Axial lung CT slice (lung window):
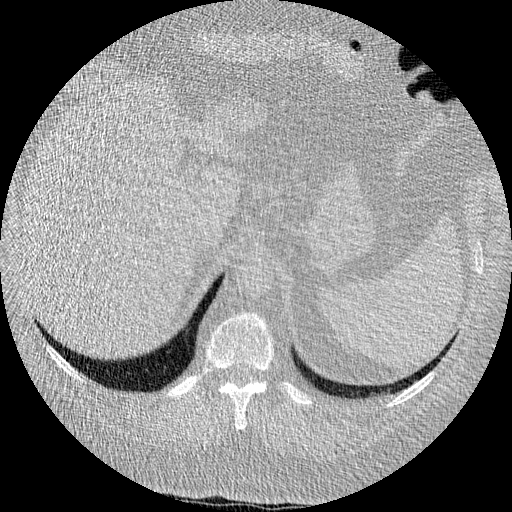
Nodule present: no